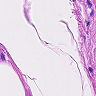
Metastatic tissue present: no